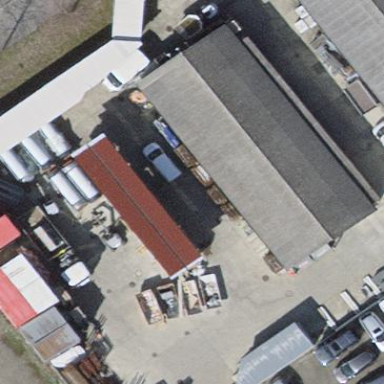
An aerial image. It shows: Shed with pitched roof.